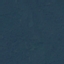
Land use / land cover: Forest